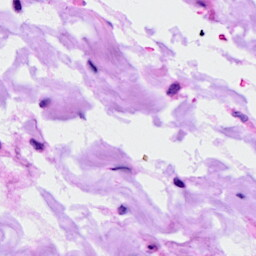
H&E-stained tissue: Ovarian